Field crop: tomato
Growth stage: 1
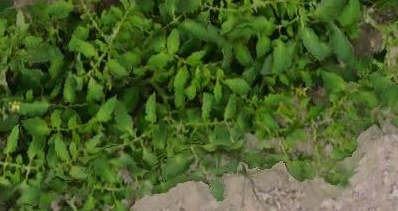
Species: tomato